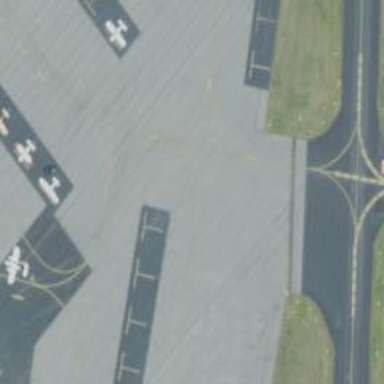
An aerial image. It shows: View of taxiway at the airport.